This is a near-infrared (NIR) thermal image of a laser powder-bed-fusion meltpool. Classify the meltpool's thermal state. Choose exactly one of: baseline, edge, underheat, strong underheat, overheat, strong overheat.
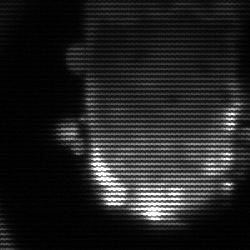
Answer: baseline